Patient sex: M
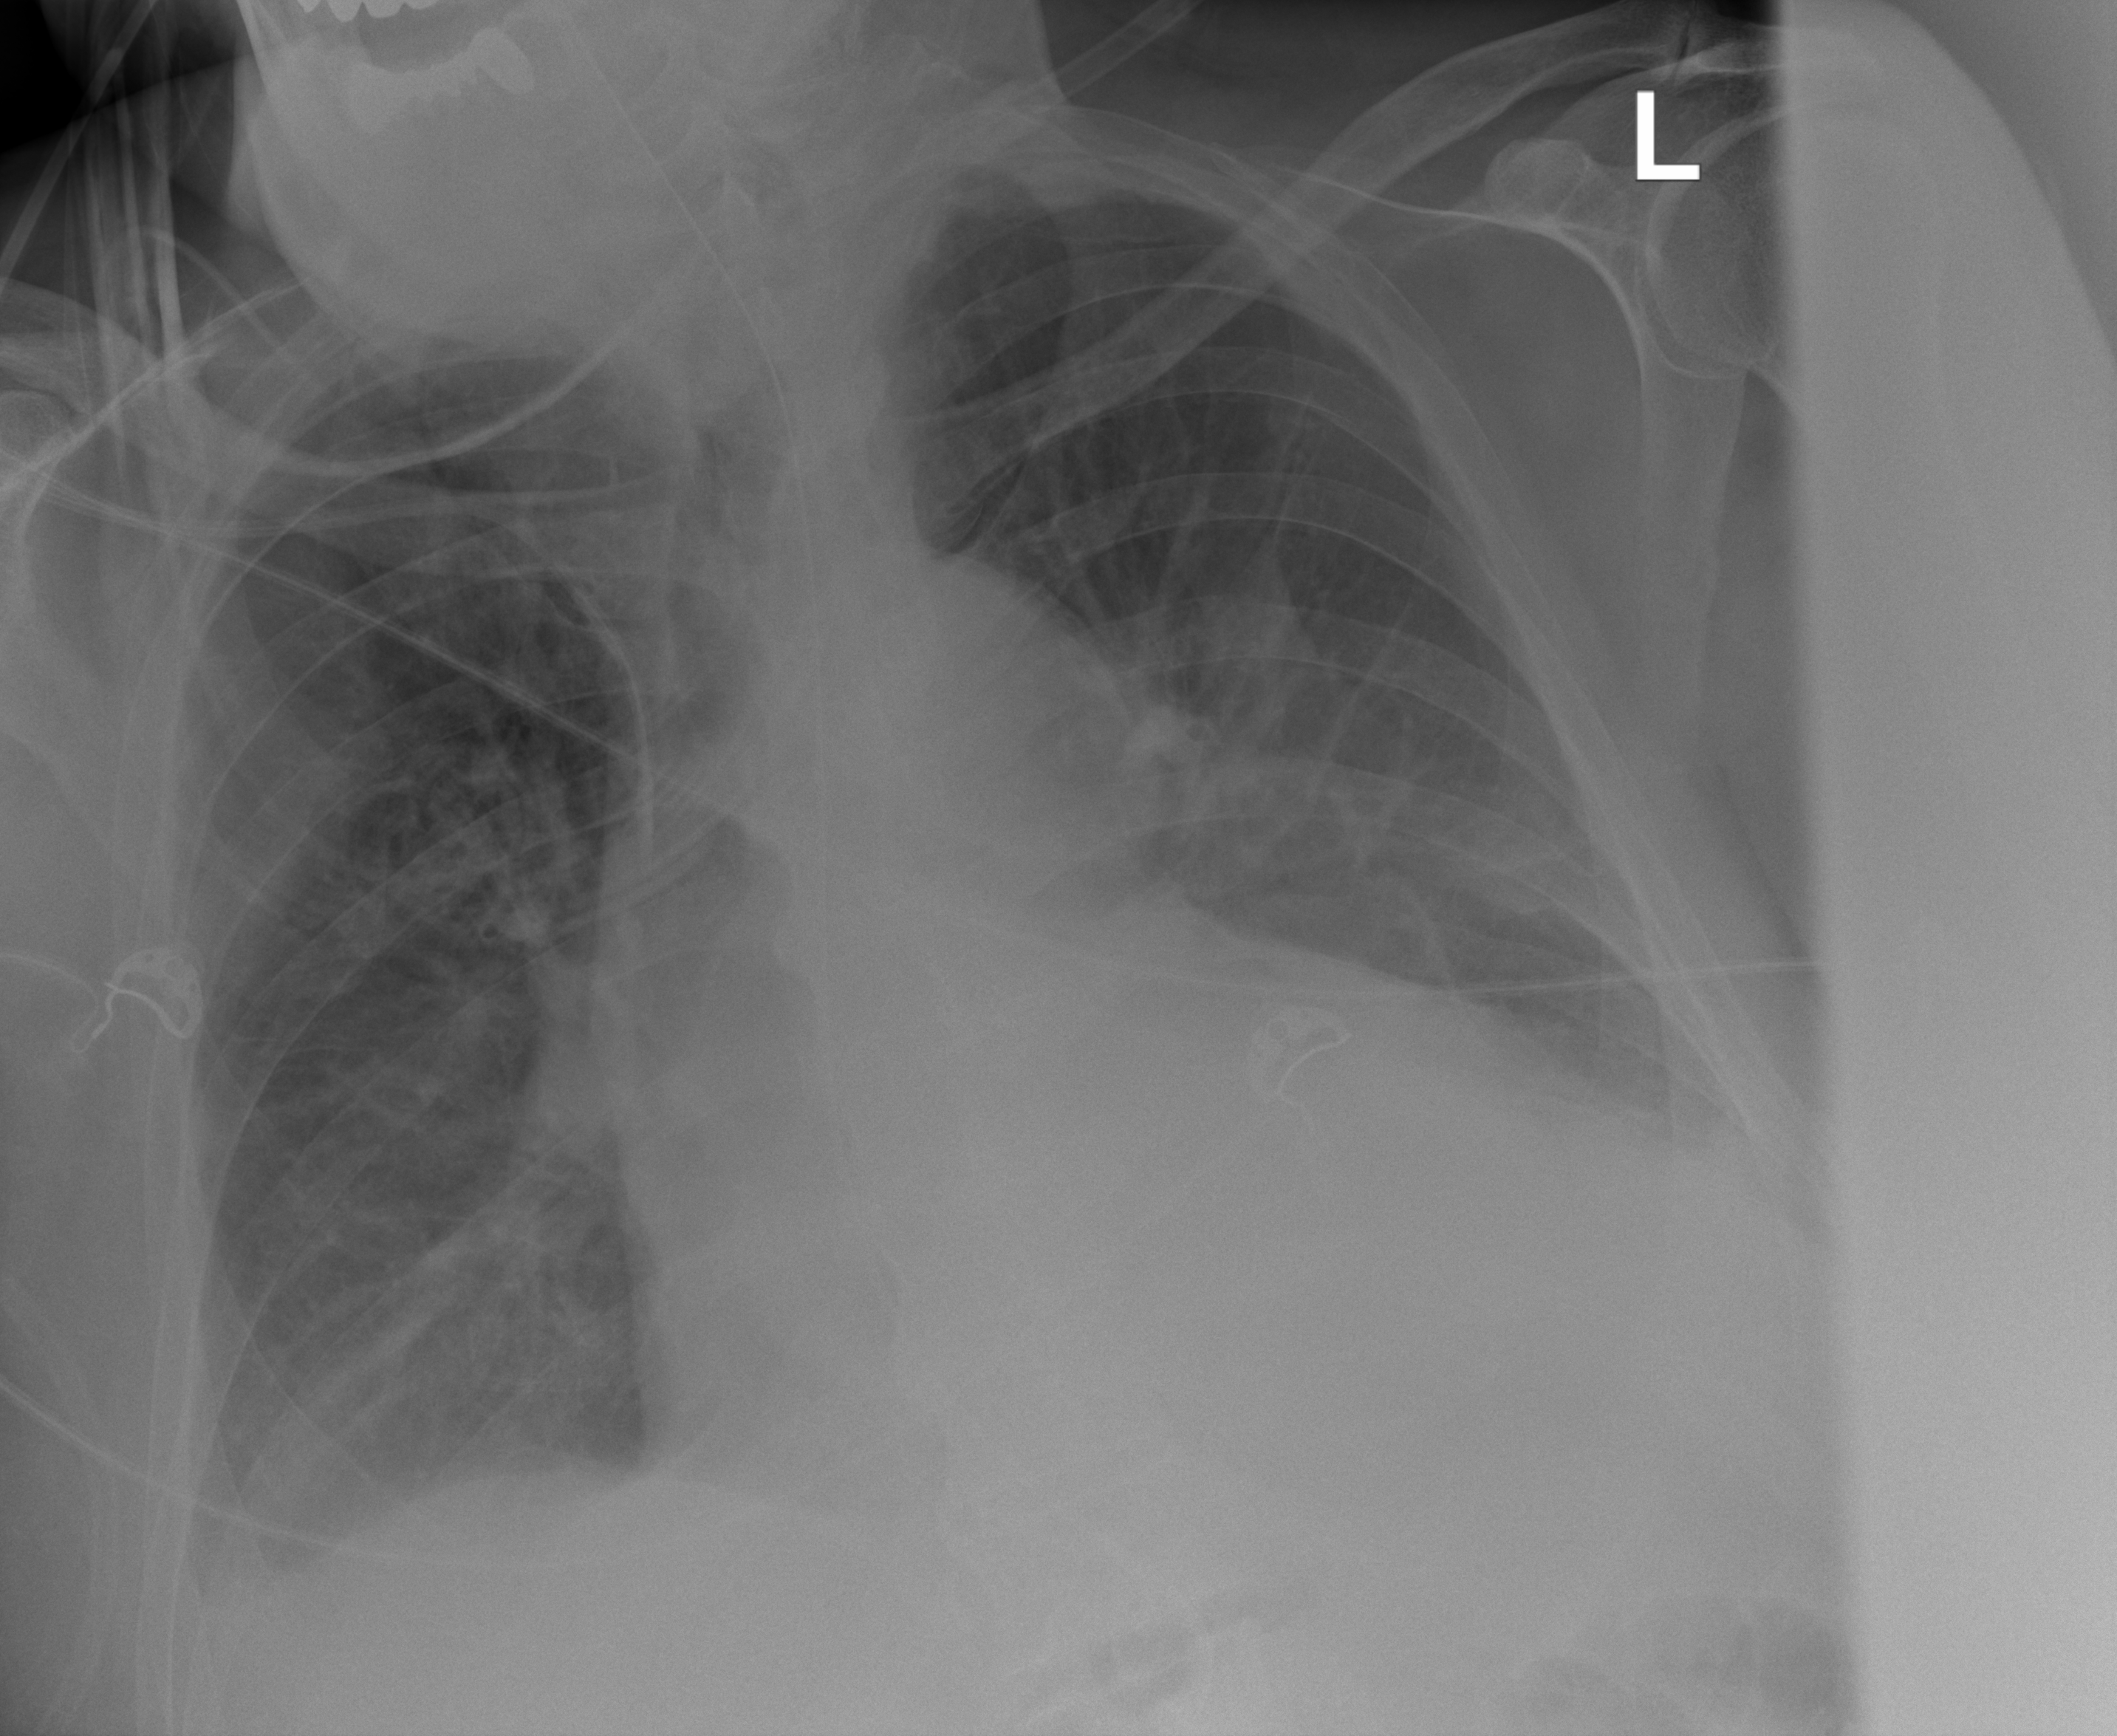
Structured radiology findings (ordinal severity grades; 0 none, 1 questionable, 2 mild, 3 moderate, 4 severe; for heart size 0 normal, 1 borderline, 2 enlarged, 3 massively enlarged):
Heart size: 2
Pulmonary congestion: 2
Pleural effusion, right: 2
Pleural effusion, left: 2
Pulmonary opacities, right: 1
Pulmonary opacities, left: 0
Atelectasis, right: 2
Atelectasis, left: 2